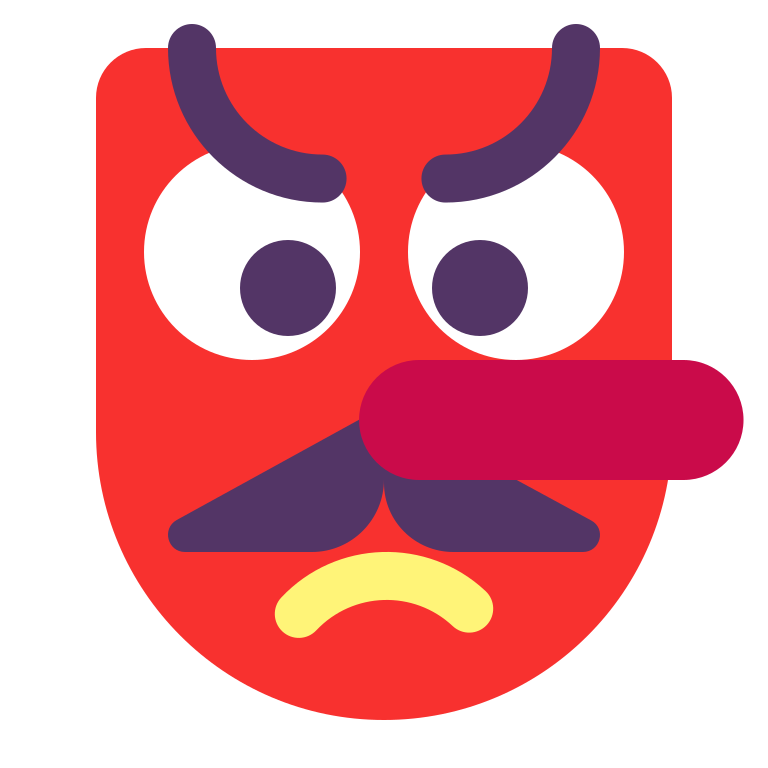
goblin flat